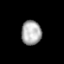
Tissue: lung
Cell type: Epithelial cells
Senescence score: 0.2228
Nuclear area (px): 477
Mean DAPI intensity: 172.461